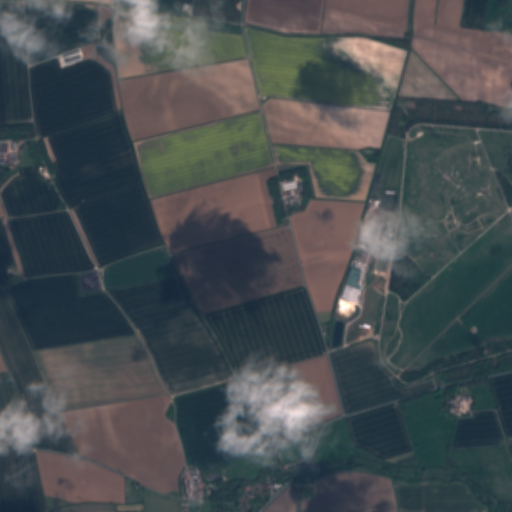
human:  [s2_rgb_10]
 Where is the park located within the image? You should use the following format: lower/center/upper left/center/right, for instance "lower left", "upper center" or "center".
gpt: The park is located in the lower center of the image.
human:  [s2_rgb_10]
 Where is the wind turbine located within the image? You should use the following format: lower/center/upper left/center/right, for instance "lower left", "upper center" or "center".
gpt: The wind turbine is located in the center left of the image.
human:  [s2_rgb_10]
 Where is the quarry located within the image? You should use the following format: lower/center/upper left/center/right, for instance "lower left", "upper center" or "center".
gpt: There is no quarry in the image.